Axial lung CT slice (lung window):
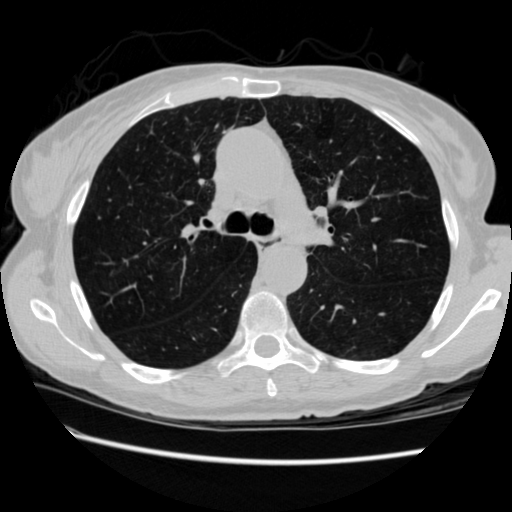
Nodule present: no